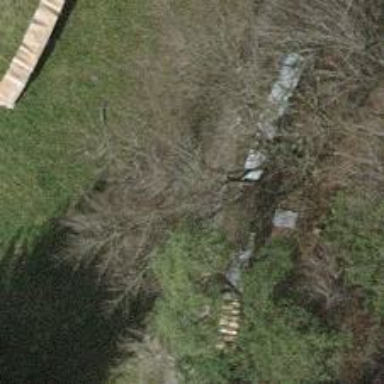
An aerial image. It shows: Fence is in the image.